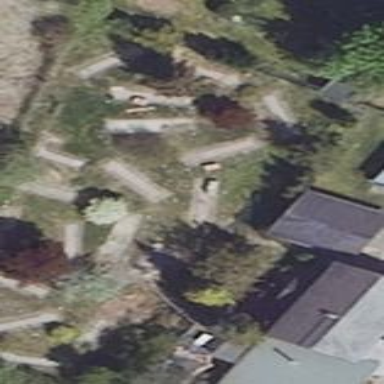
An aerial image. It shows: Miniature golf leisure land.